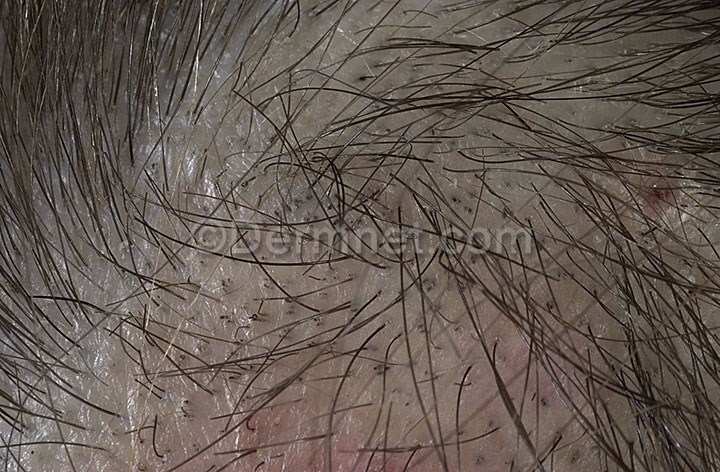
Disease: Hair Loss Photos Alopecia and other Hair Diseases